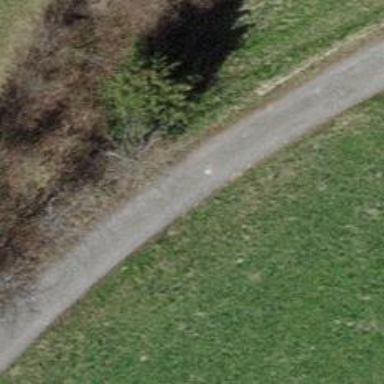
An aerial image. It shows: Well-maintained track road with grade 1 tracktype.